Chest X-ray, PA view. Patient: 55 years old, sex M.
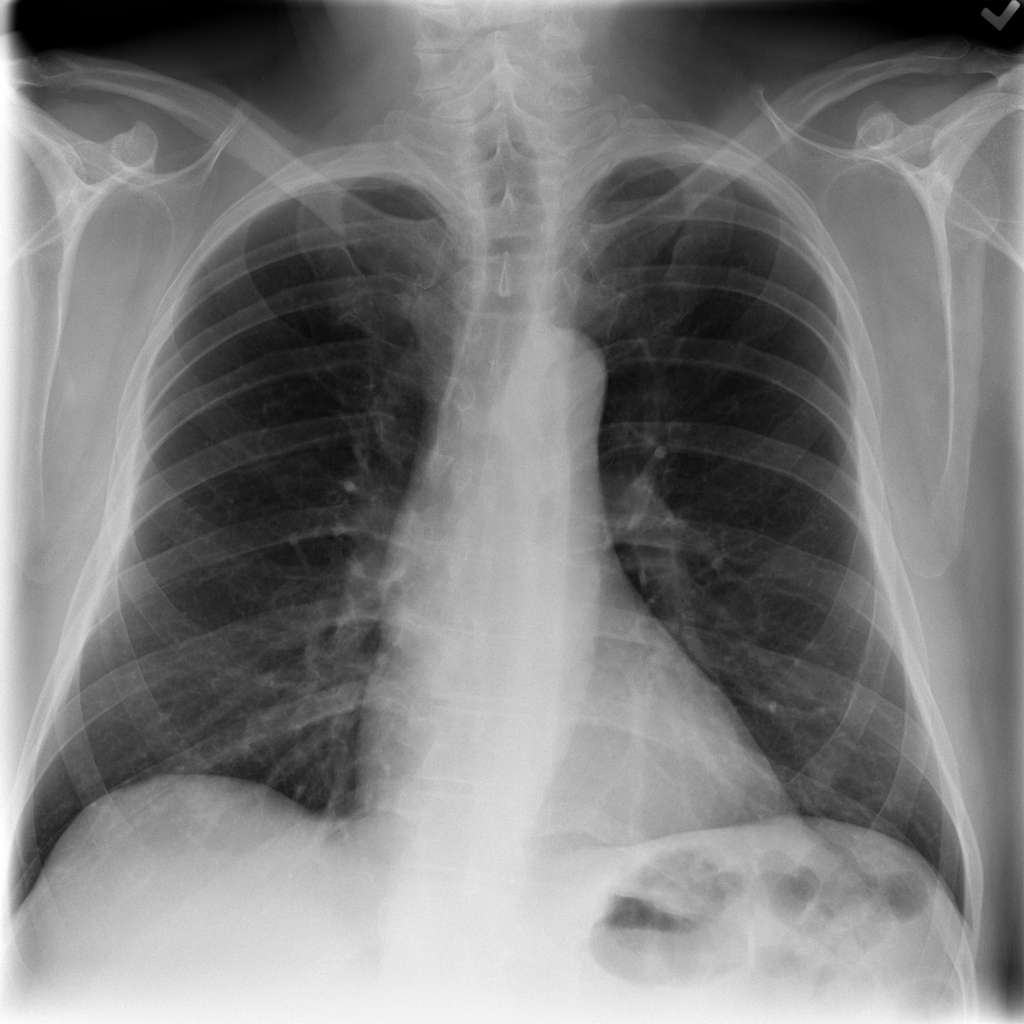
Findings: No Finding